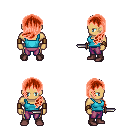
a pixel art fantasy rpg character, male body template, human, tanned skin, teal pirate shirt, magenta pants, red left-swept hairstyle, leather bracers, maroon shoes, dagger, four views (front, back, left, right), 2x2 character sprite sheet, small pixel art, hard edges, no anti-aliasing